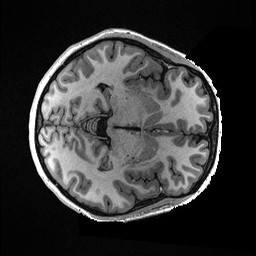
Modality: T1w
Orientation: axial
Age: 23
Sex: female
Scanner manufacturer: ge
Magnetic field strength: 3 T
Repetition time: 0.006952 s
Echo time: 0.00292 s